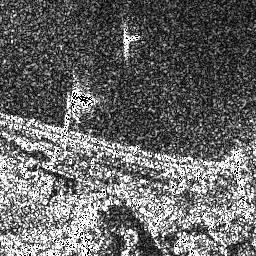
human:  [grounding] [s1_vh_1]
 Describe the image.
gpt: In the satellite image, there is  <ref>1 small ship </ref> <box>[[26, 33, 36, 41, 0]]</box> located at center,  <ref>1 small ship </ref> <box>[[46, 12, 54, 17, 0]]</box> located at top.